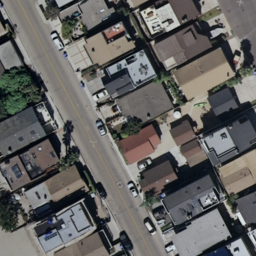
Label: residential